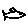
Label: fish